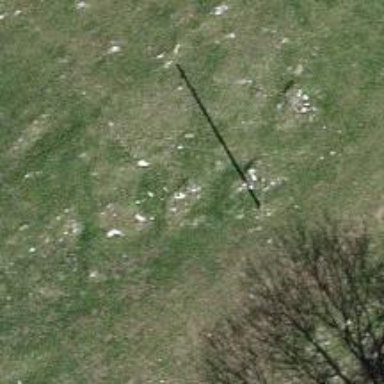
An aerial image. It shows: Power pole.